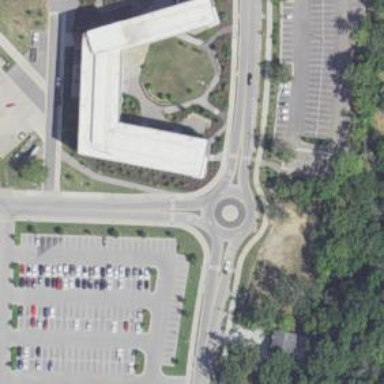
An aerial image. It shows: Tertiary road made of asphalt leading to roundabout junction.